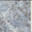
Piece: xx